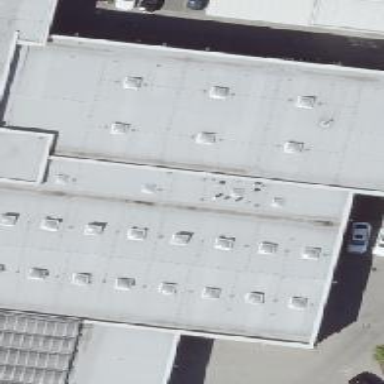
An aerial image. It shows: Flat-roofed retail building.